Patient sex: M
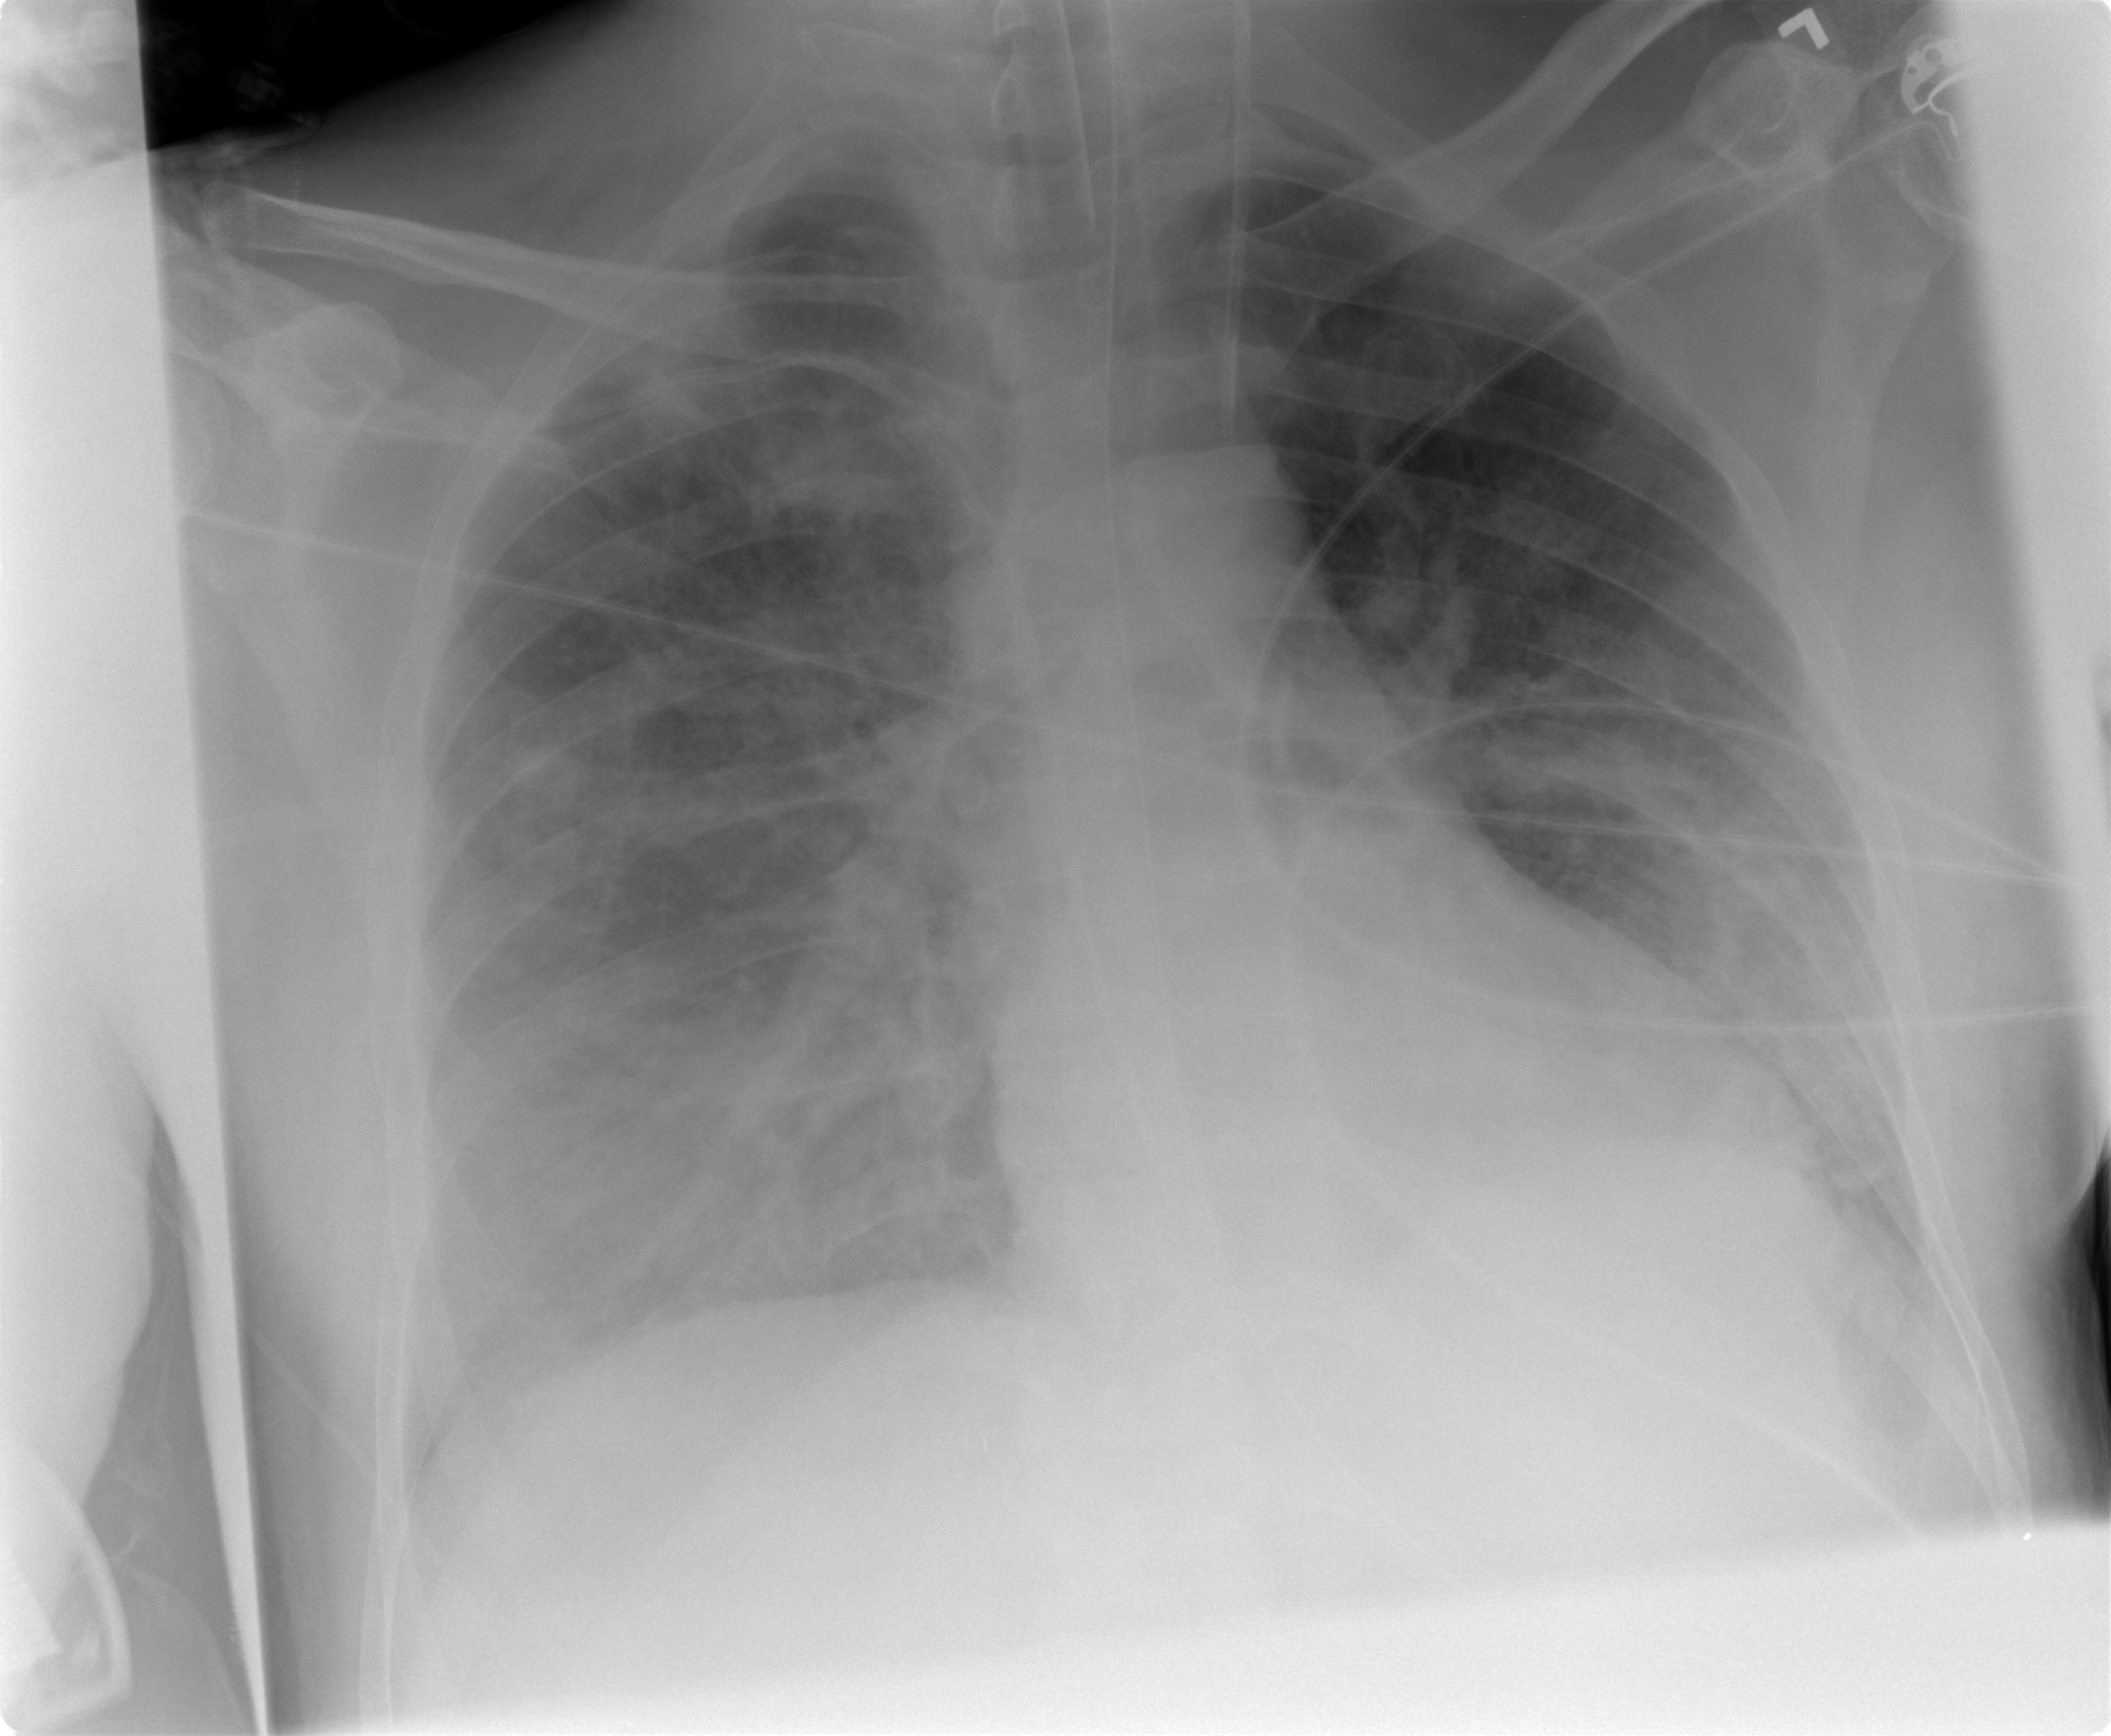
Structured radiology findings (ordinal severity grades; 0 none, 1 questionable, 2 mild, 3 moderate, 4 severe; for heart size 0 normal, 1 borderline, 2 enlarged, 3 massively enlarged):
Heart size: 0
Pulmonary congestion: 0
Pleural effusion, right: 2
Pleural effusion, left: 1
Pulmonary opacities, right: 3
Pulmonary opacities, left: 3
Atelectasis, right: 2
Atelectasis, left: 2